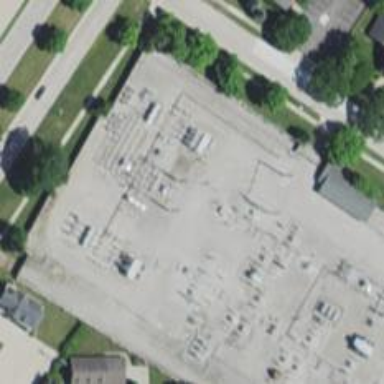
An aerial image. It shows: Switch used for power control.